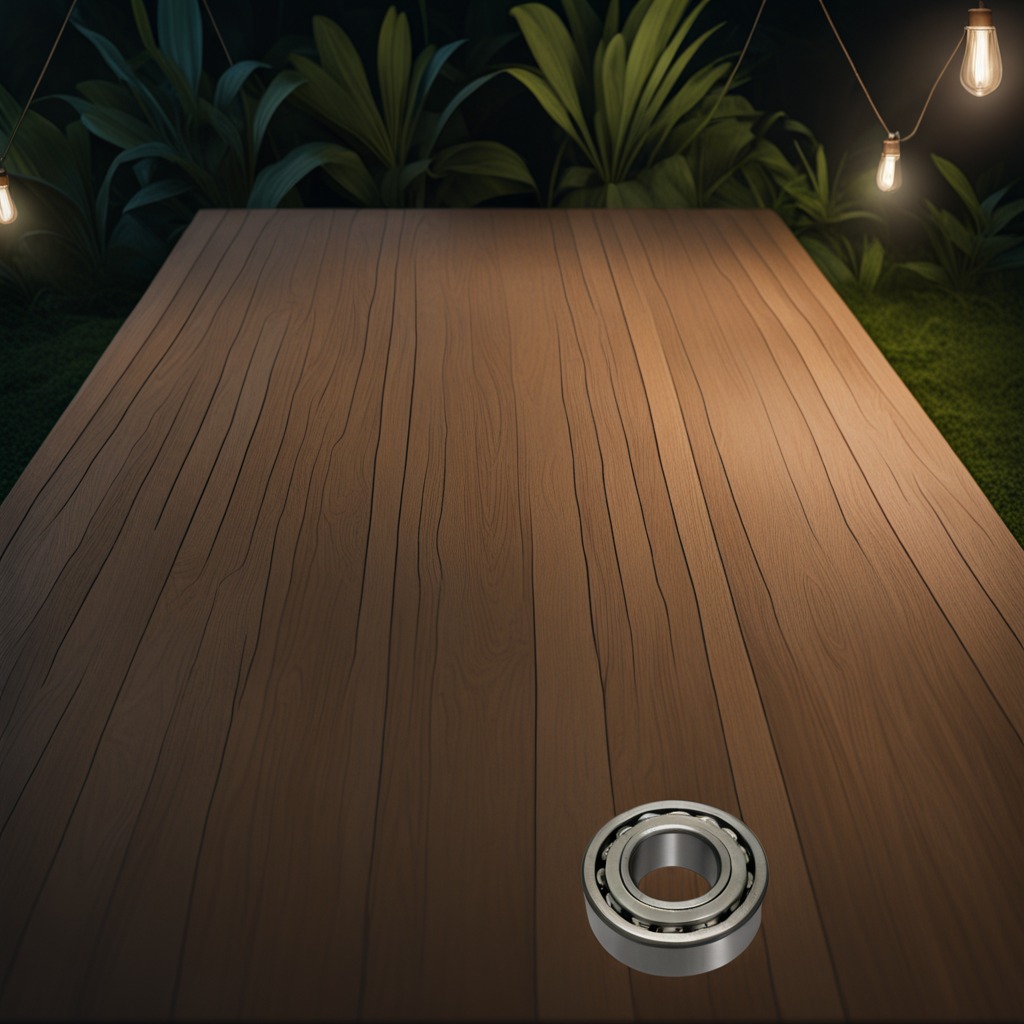
A metal ball bearing is lying on a wooden table inside a jungle field workshop tent at night dim ambient light soft shadows worn but